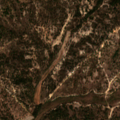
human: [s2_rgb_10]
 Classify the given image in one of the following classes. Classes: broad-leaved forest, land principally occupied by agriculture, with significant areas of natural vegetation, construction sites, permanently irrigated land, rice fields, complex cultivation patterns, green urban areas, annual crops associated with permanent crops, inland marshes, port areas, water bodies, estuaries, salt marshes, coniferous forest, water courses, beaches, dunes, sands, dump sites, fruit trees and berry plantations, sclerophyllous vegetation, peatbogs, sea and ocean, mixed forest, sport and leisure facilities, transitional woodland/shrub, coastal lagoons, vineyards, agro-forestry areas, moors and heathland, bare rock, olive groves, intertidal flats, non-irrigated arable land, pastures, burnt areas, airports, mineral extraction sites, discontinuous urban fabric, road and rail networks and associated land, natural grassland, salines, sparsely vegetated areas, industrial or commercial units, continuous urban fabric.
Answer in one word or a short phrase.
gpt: rice fields, agro-forestry areas, broad-leaved forest, mixed forest